Question: My client is using DropWizard/Jersey.
I am getting a response back in the form of xml. It looks like this:

I've created a file called 'package-info.java' with following contents:
'''
@XmlSchema(
namespace = "http://webservices.amazon.com/AWSECommerceService/2011-08-01",
elementFormDefault = XmlNsForm.QUALIFIED)
package com.aerstone.services.core.handlerpojos.amazon;
import javax.xml.bind.annotation.XmlNsForm;
import javax.xml.bind.annotation.XmlSchema;
'''
Finally, I have a POJO which looks like this. For now I'm just trying to map the title and ASIN.
'''
@XmlRootElement(name="ItemSearchResponse")
public class AmazonItem
{
private String name;
private String asin;
public AmazonItem(){}
@XmlJavaTypeAdapter(CollapsedStringAdapter.class)
@XmlElement(name="Title")
public String getName()
{
return name;
}
public void setName(String name){this.name = name;}
@XmlJavaTypeAdapter(CollapsedStringAdapter.class)
@XmlElement(name="ASIN")
public String getAsin(){ return asin;}
public void setAsin(String asin){ this.asin = asin; }
}
'''
I'm using it like this:
'''
JAXBContext context = JAXBContext.newInstance(AmazonItem.class);
Unmarshaller unMarshaller = context.createUnmarshaller();
newItem = (AmazonItem) unMarshaller.unmarshal(response);
'''
But I'm getting this error:
'''
! javax.xml.bind.UnmarshalException: unexpected element (uri:"", local:"ItemLookupResponse"). Expected elements are <{http://webservices.amazon.com/AWSECommerceService/2011-08-01}ItemSearchResponse>
'''
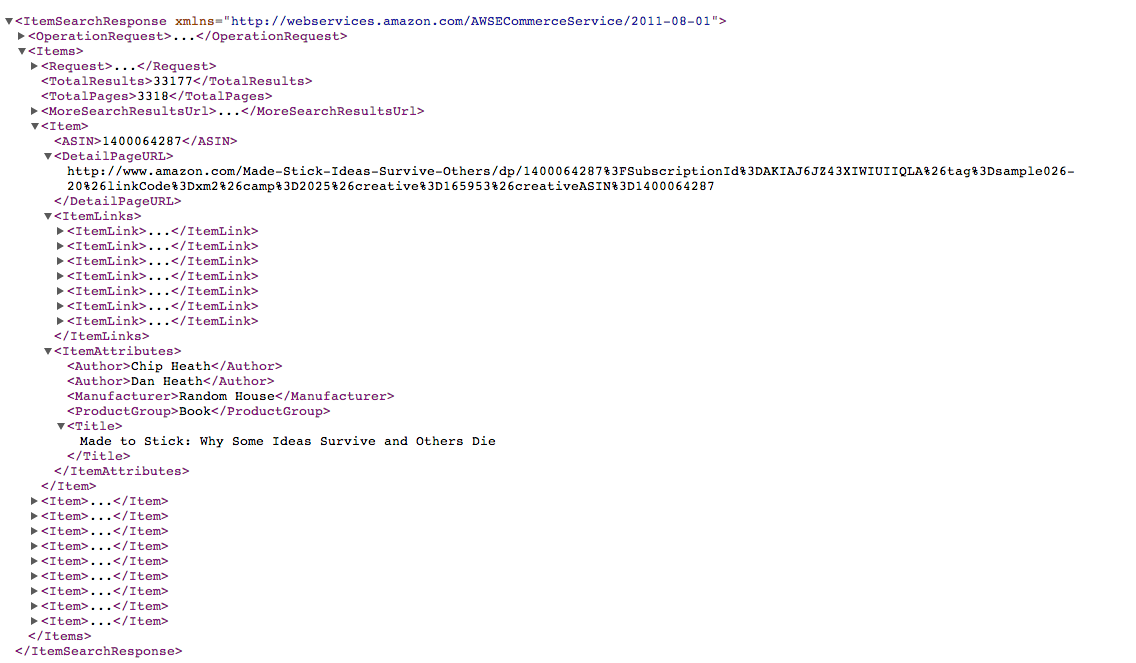
Answer: You are attempting to unmarshal a document that starts with:
'''
<ItemLookupRespons>
'''
Instead of the XML document you have in your question that starts with:
'''
<ItemSearchResponse xmlns="http://webservices.amazon.com/AWSECommerceService/2011-08-01">
'''
If you created your JAXB model from an XML schema where the document you are trying to unmarshal is valid then you should create your 'JAXBContext' on the package name of the generated model, or on the 'ObjectFactory' class that was generated to pull in all the classes for the model.